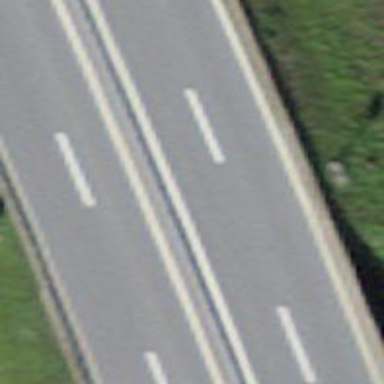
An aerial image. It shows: Asphalt motorway categorized as trunk road.